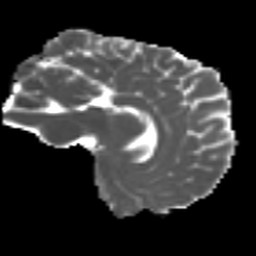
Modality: MD
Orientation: sagittal
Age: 22
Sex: female
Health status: ill
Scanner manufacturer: siemens
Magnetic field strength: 3 T
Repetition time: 6.5 s
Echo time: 0.062 s